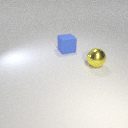
large yellow metal sphere in front of large blue rubber cube